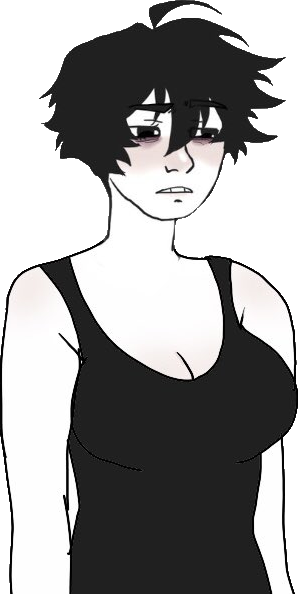
Label: 5_Twinkjak